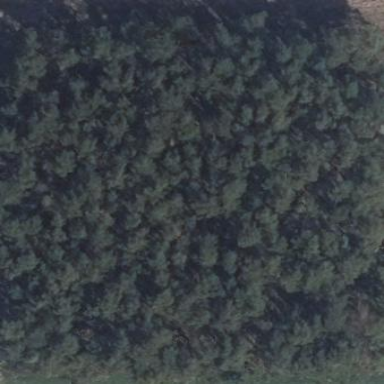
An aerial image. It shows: Forest area.